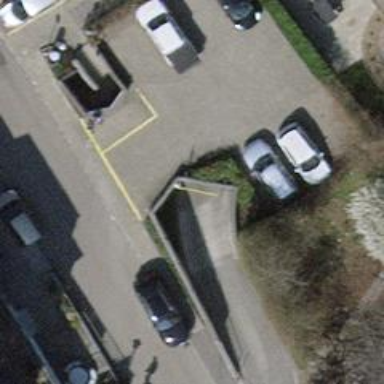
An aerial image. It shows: Parking entrance.